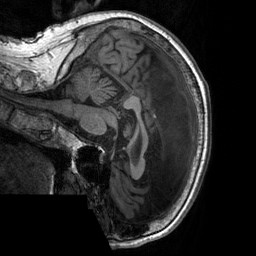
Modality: T1w
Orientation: sagittal
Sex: male
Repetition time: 1.95 s
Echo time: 0.026 s